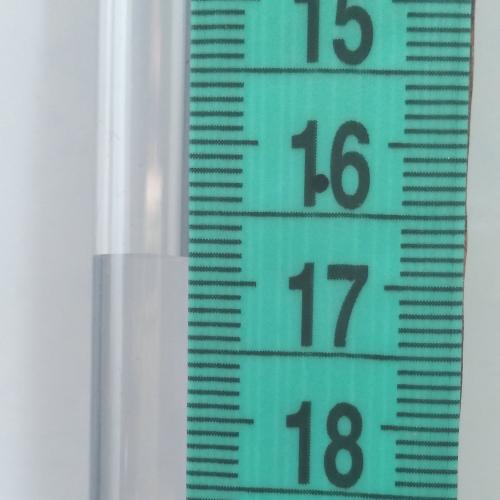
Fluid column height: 16.8 cm